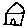
Label: house